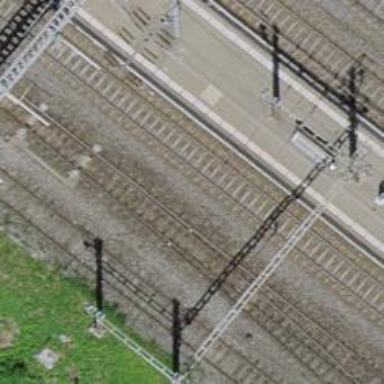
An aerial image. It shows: Railway switch.